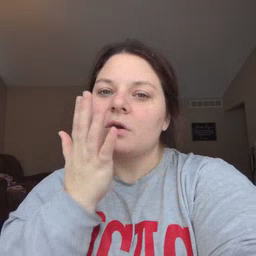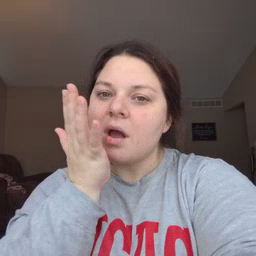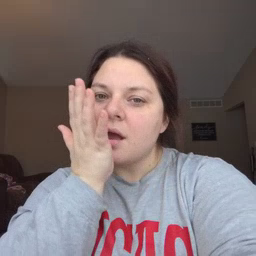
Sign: grass